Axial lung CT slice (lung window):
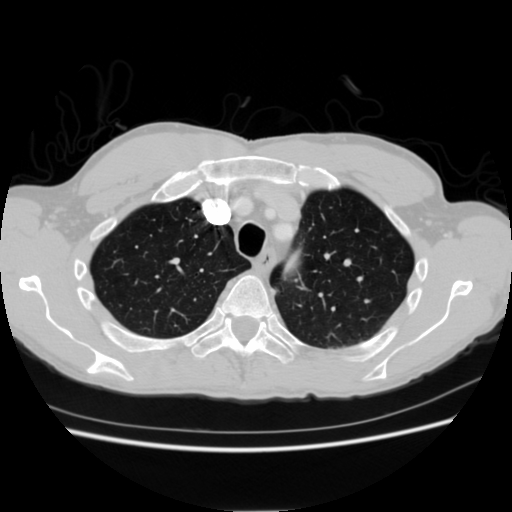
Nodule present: no